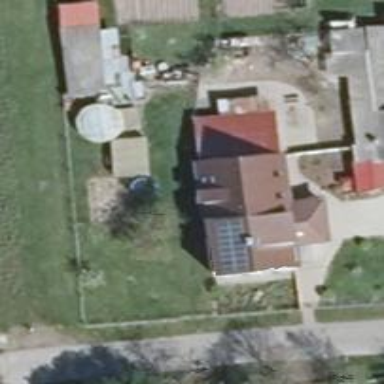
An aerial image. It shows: House with flat roof. It consists of multiple building parts.